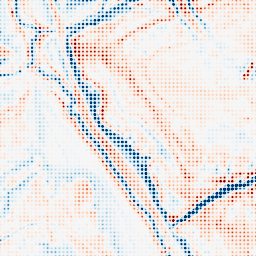
Category: multiscale
Decomposition family: dog
Decomposition parameters: sigma_low: 1
sigma_high: 5
Upsampling method: sinc_hamming
Upsampling parameters: scale: 8
kernel_size: 4
Upsampling scale: 8